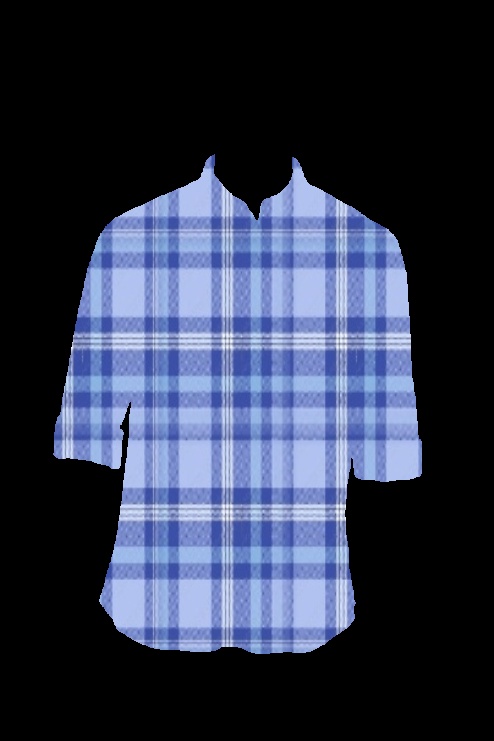
blue plaid button up tee